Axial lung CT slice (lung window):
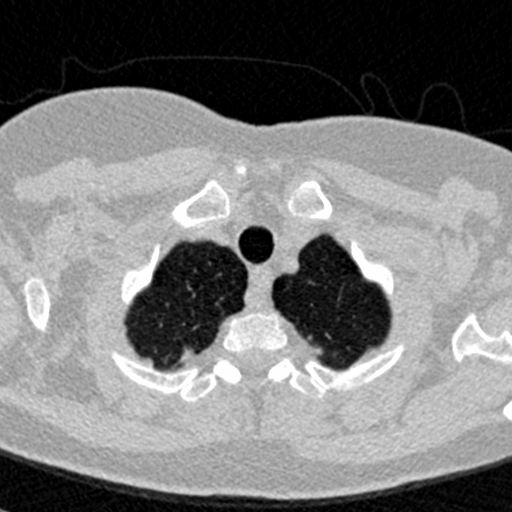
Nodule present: no